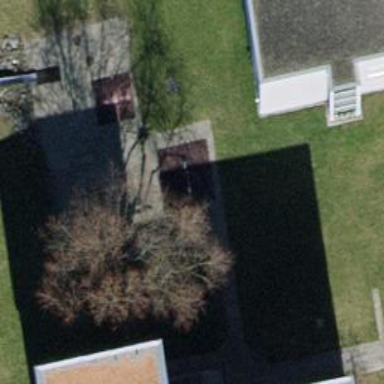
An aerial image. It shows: Playground with swings.